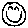
Label: smiley face